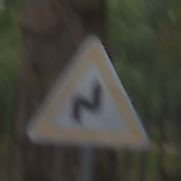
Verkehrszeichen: DoppelkurveRechts
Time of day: MorningAfternoon
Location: Outdoor (Urban)
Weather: Overcast
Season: NotSpecified
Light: Natural